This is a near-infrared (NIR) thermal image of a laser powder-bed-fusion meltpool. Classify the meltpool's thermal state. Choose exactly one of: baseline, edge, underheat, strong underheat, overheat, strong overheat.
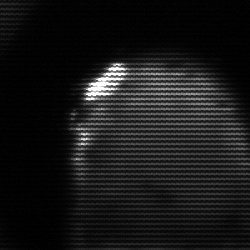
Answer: edge